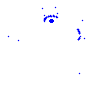
Particle: kaon